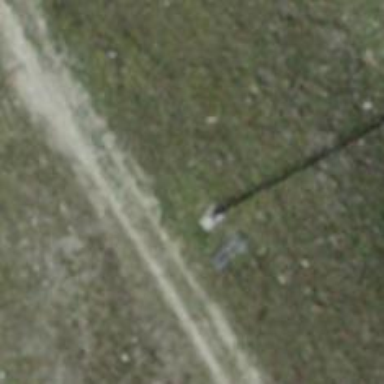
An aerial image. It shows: Pylon for aerialway.